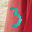
Label: 3